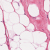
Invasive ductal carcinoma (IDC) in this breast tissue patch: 0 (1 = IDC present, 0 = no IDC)